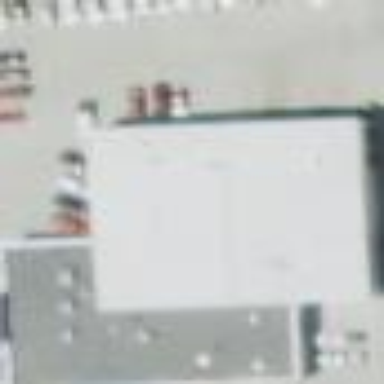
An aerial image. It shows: Building housing car shop.